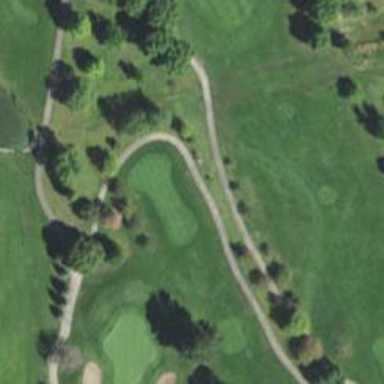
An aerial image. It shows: Grass area designated as golf tee.